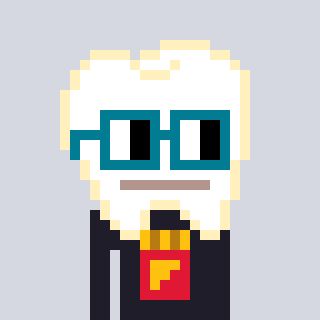
a pixel art character with square dark green glasses, a tooth-shaped head and a grayscale-colored body on a cool background